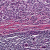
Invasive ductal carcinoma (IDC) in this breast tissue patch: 1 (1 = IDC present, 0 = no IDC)